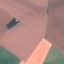
Land use / land cover class: AnnualCrop